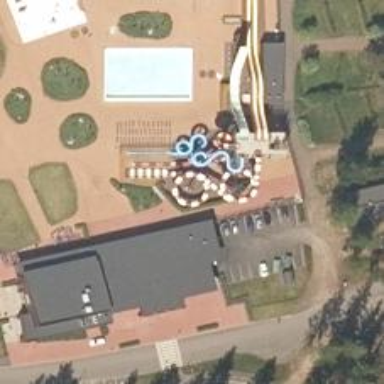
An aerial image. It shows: Water slide attraction.